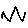
Label: zigzag